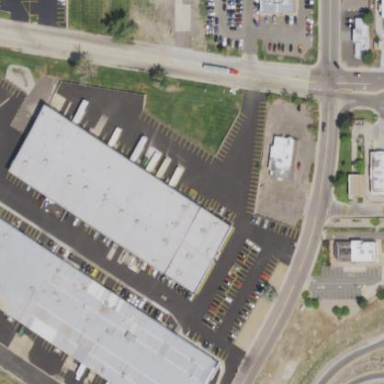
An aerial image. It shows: Commercial building.